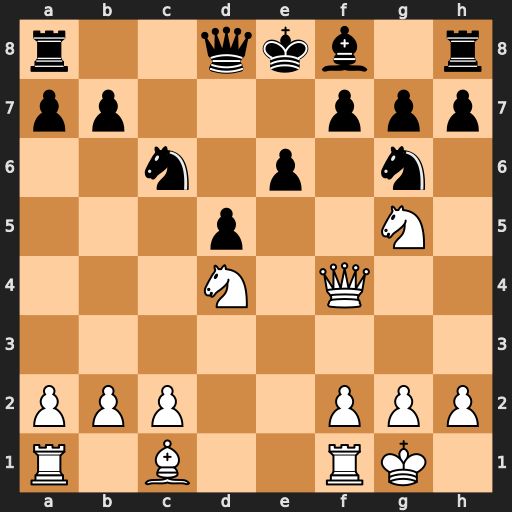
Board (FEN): r2qkb1r/pp3ppp/2n1p1n1/3p2N1/3N1Q2/8/PPP2PPP/R1B2RK1
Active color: w
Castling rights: kq
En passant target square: -
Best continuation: Qxf7#